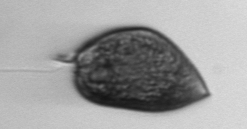
Label: Prorocentrum_micans